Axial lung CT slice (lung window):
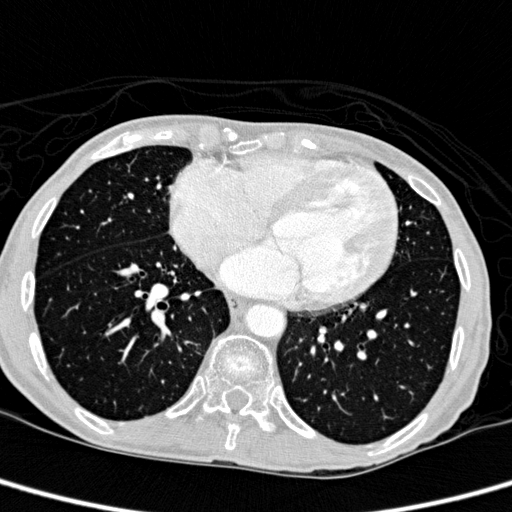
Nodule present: no